Question: How do you create a variable of scope EnvVariable as shown in this screenshot

of <URL> StackOverflow Answer?
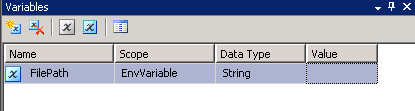
Answer: The scope usually represents the 'Package' name or a 'Control Flow task' name. Here in this case, 'EnvVariable' represents the package name. Refer screenshot #. To create a variable, follow the below mentioned steps.
1. Right-click on the package and select Variables. Refer screenshot #1.
2. On the Variables pane, click the first icon to create a variable. Refer screenshot #2.
3. By default, the variable will be named Variable. Change the name to FilePath.
4. By default, the variable data type will be Int32. Change the data type to String.
5. You can also access the Variables pane from SSIS menu --> Variables. Make sure that you click on the package. Otherwise, the options won't be visible. Refer screenshot #3.
Hope that helps.